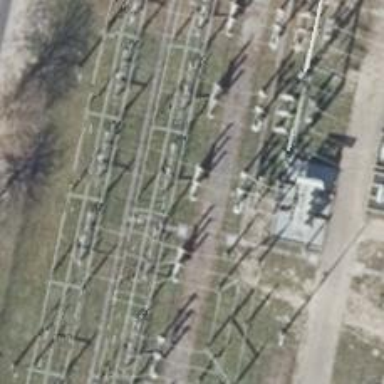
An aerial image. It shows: Outdoor switch with three cables connected.